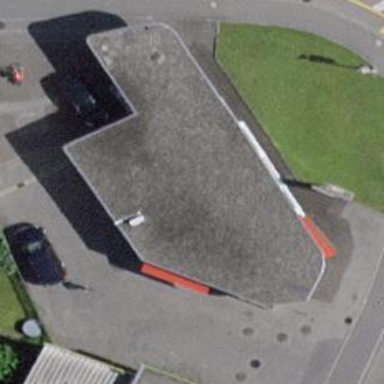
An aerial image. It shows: Fuel station.